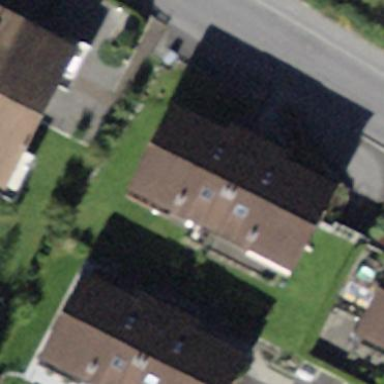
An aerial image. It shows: Detached building.